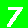
Digit: 7